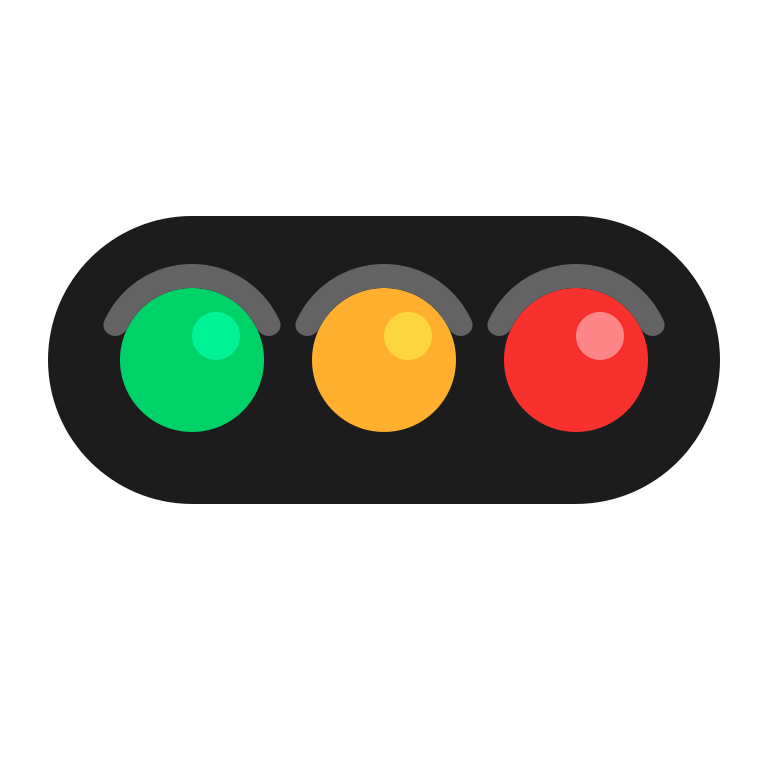
horizontal traffic light flat